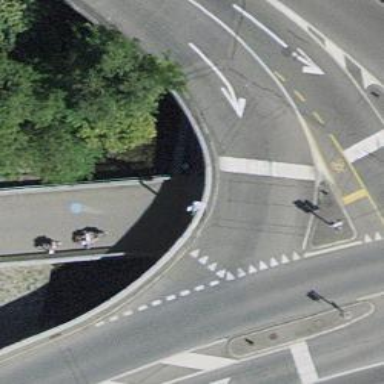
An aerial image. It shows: Footway surfaced with paving stones.